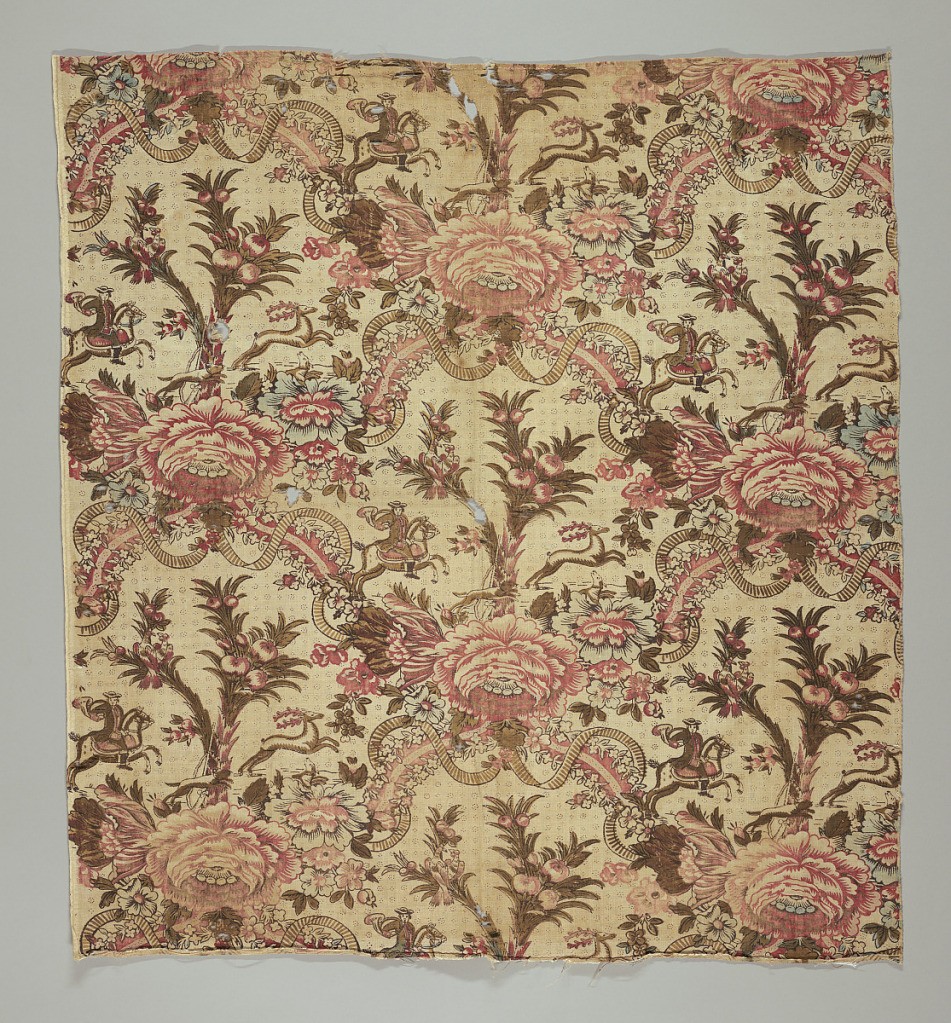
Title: Textile
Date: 1770–90
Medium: linen warp, cotton weft Technique: block printed on plain weave
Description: Polychrome design of a rider blowing a french horn following a stag chased by dogs in a diamond grid of flowers and ribbons.